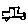
Label: car